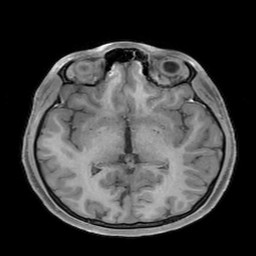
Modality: T1w
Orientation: coronal
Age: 23
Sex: male
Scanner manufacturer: philips
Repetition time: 0.0076 s
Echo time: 0.0024 s